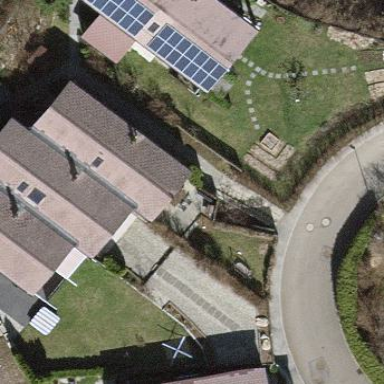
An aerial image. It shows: Garages with flat roofs.